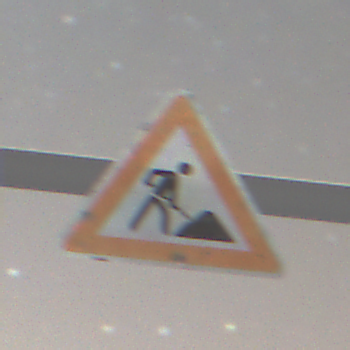
Verkehrszeichen: Arbeitsstelle
Umgebung: Outdoor, Nature
Tageszeit: Night
Wetter: Clear
Licht: Natural
Jahreszeit: NotSpecified
Kontrast: LowContrast